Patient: sex M, age 52
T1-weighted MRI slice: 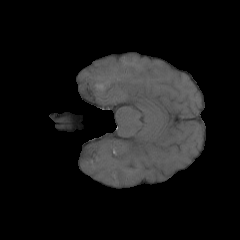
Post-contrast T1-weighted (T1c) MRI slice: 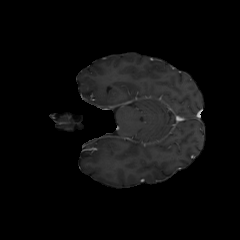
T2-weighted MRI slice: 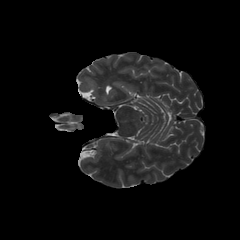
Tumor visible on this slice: no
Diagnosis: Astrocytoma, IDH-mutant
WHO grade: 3